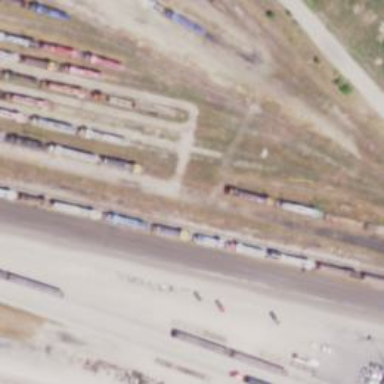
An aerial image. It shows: Railway spur service.